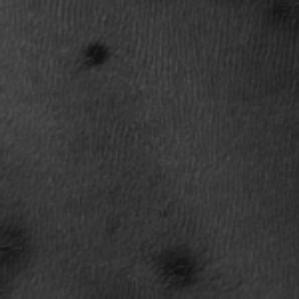
Label: frost